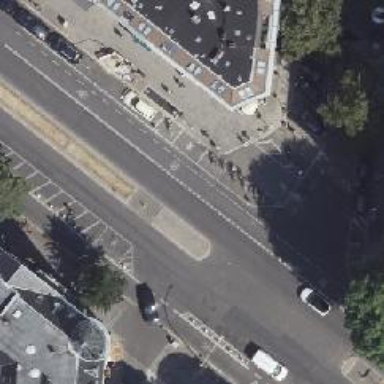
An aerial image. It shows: Asphalt footpath with unmarked crossing.